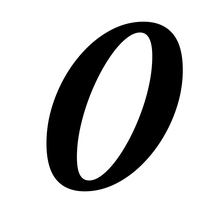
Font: LibreCaslonText-Italic_SemiBold_Italic